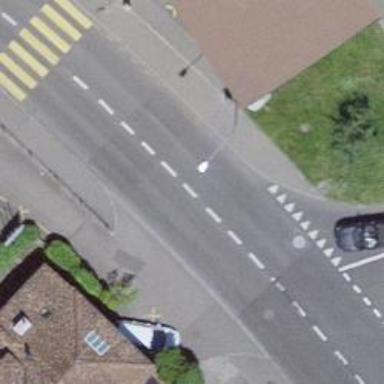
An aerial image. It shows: Marked crossing on the road.